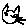
Label: cat